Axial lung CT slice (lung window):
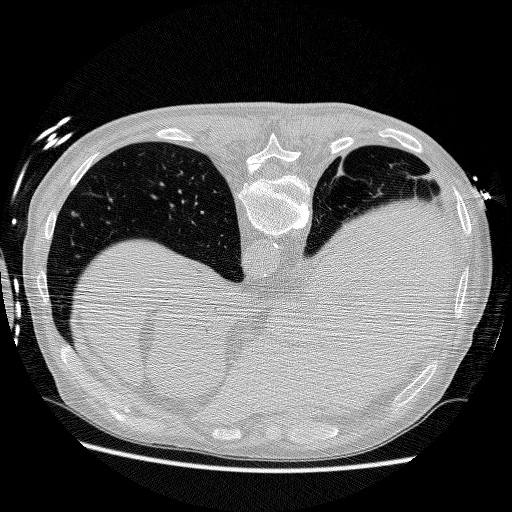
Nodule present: no